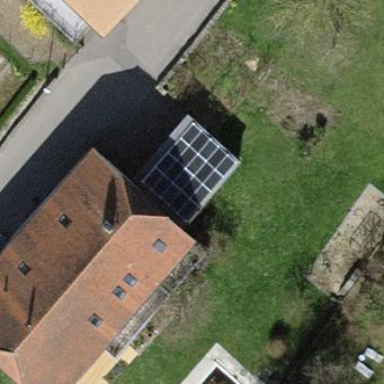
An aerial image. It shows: Carport building.